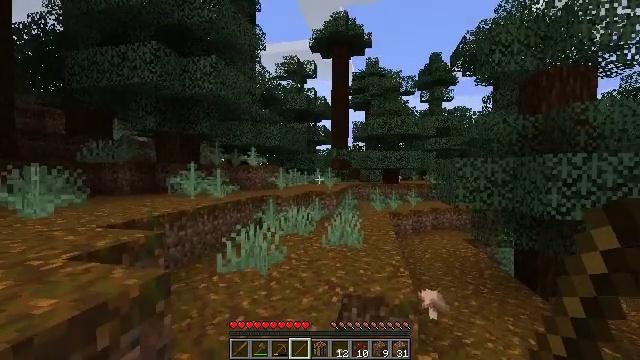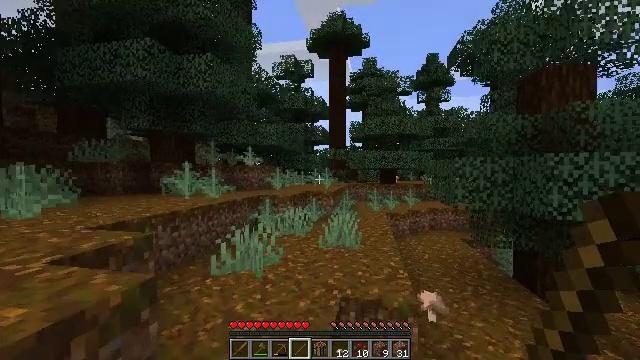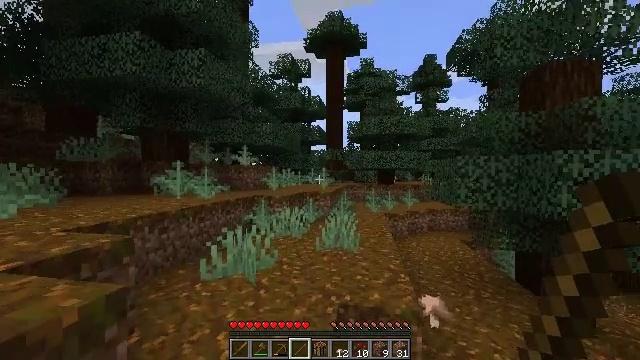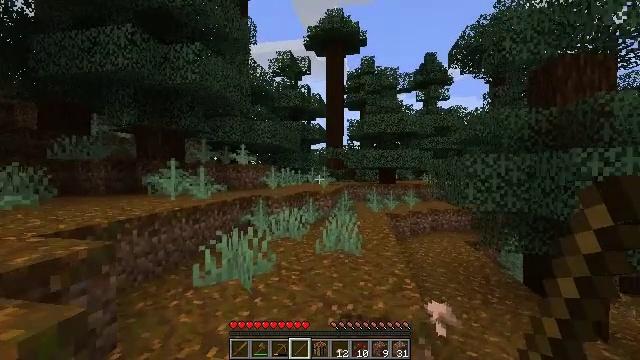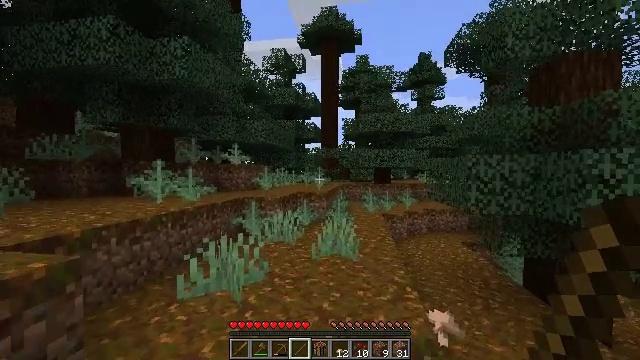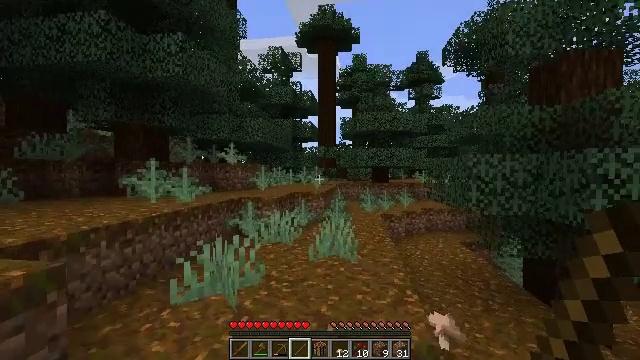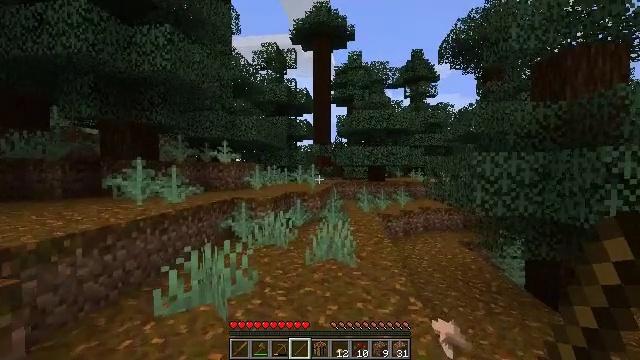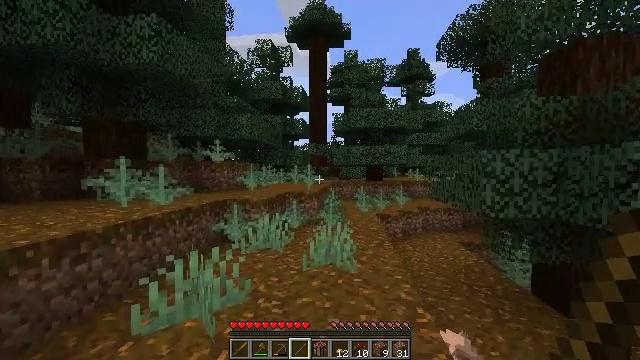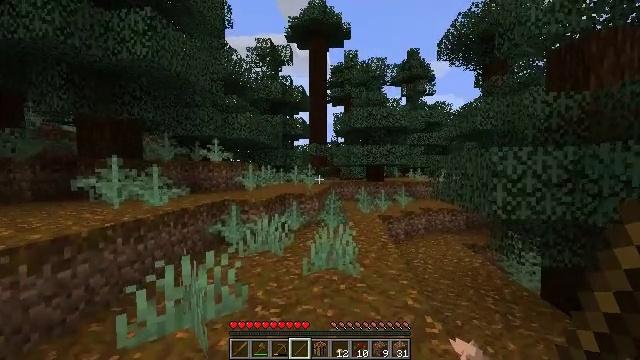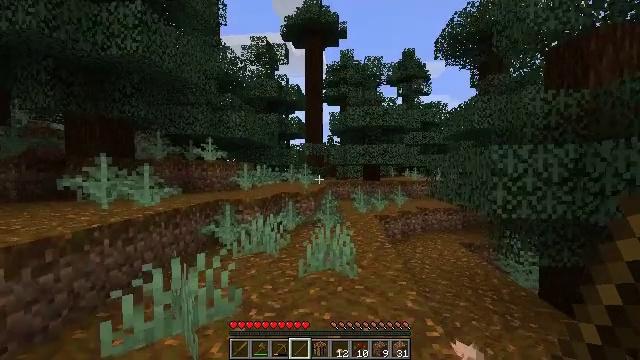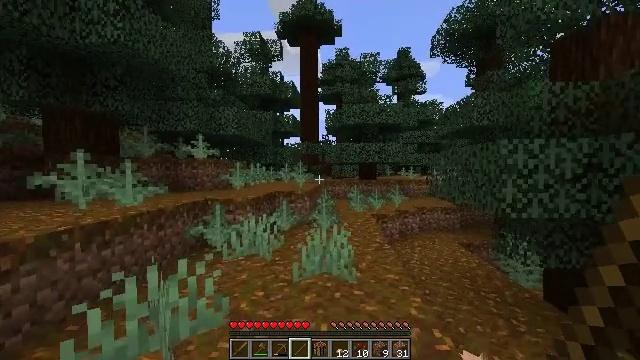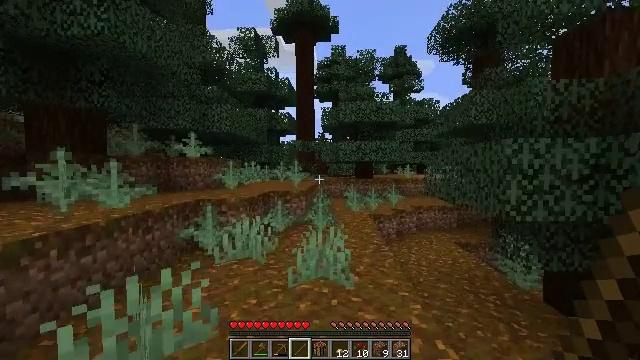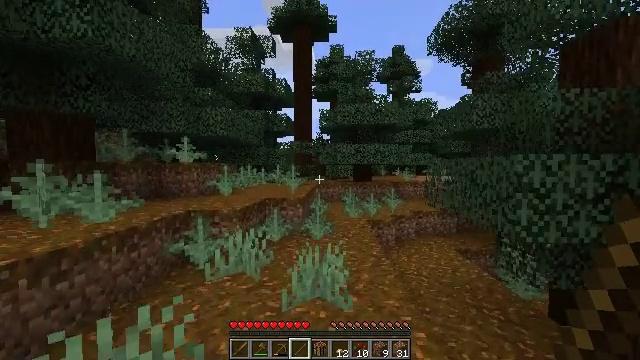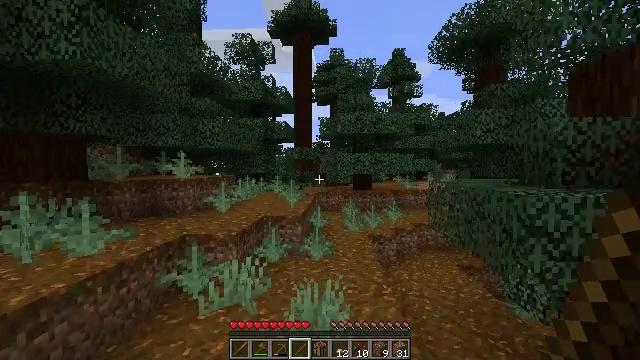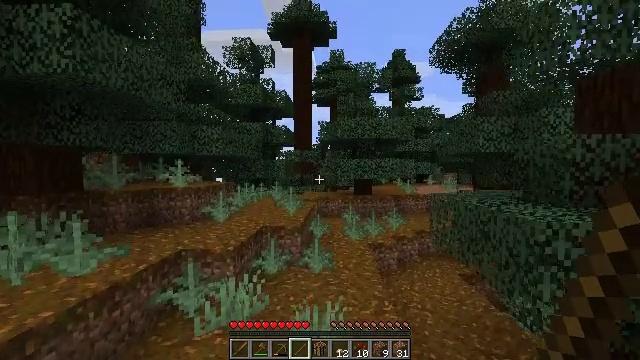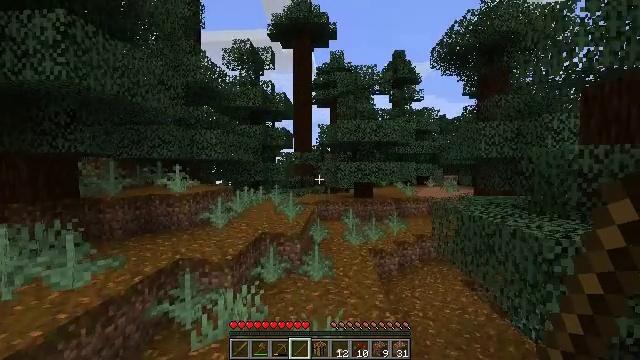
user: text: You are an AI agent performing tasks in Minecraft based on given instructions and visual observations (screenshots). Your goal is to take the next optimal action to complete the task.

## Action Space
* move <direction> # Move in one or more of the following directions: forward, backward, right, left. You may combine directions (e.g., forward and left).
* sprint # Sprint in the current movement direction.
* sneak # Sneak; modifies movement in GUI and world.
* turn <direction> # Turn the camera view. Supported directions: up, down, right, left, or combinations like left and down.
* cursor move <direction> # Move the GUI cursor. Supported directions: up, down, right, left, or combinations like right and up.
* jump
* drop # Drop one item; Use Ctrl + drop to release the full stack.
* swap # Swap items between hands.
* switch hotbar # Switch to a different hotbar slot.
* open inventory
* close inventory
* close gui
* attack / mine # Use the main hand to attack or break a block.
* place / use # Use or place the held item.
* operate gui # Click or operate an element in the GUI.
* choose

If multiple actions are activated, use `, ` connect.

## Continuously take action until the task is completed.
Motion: motion action
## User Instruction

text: Break the red mushroom to collect it.
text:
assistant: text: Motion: move forward
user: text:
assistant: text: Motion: move forward
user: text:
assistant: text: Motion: move forward
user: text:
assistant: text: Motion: move forward, turn right
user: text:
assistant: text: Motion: move forward
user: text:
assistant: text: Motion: move forward, turn right
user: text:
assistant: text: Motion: move forward
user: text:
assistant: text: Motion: move forward
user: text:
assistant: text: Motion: move forward
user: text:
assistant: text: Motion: move forward, turn right
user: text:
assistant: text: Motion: move forward
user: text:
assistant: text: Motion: move forward, jump
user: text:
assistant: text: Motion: move forward, jump
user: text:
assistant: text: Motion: move forward, jump
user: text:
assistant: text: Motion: move forward, jump
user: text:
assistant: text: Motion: move forward
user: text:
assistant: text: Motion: move forward
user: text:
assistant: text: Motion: move forward
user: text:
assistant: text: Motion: move forward
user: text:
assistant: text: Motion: move forward
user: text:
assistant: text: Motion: move forward
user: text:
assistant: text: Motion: move forward
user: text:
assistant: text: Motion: move forward
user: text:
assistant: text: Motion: move forward
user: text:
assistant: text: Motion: move forward
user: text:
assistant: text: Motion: move forward, turn left
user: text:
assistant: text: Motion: move forward, turn left
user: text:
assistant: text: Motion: move forward, turn left
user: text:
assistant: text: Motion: move forward
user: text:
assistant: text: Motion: move forward